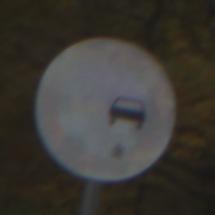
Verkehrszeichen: Ueberholverbot
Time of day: Midday
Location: Outdoor (Nature)
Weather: Overcast
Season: Autumn
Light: Natural